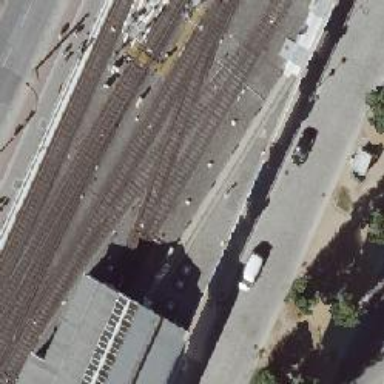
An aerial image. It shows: Yard area used for services next to electrified rail track with overhead electrification.